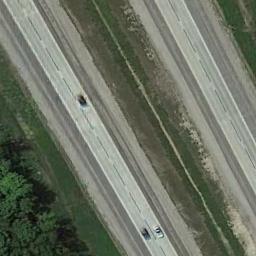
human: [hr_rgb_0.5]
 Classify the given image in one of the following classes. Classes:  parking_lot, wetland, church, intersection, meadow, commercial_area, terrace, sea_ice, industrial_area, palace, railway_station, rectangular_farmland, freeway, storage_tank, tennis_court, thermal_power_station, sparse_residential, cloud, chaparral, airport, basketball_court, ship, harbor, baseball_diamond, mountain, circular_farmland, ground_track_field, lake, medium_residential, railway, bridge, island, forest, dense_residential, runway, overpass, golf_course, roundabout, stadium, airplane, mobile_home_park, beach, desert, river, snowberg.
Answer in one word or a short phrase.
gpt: freeway